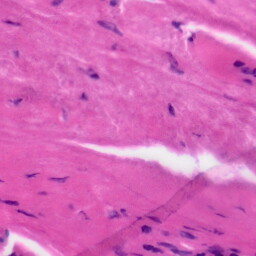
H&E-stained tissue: Tonsil